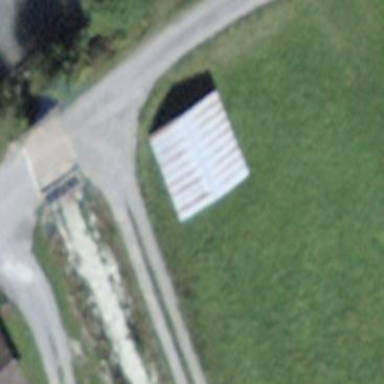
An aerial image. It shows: Shed building.